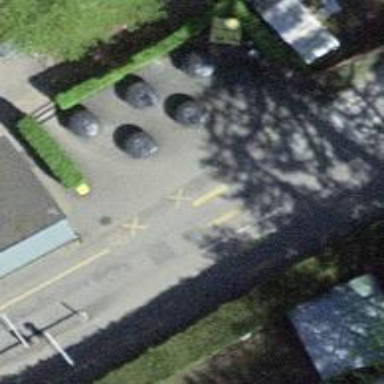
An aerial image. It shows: Bump for traffic calming.